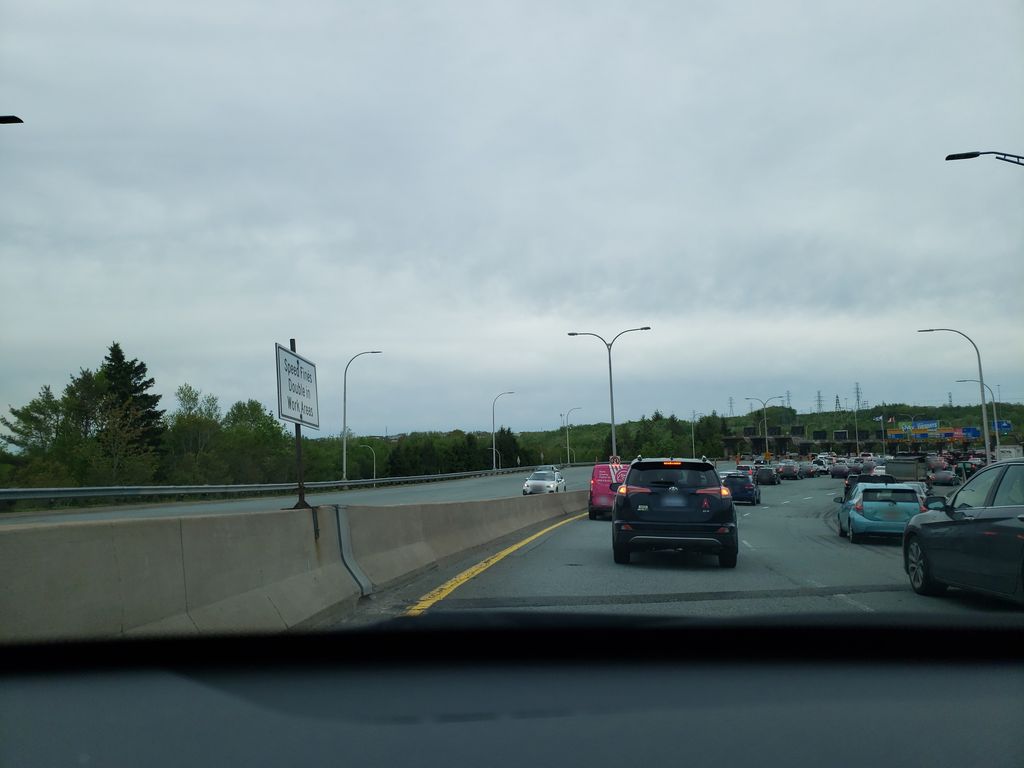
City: halifax